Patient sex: F
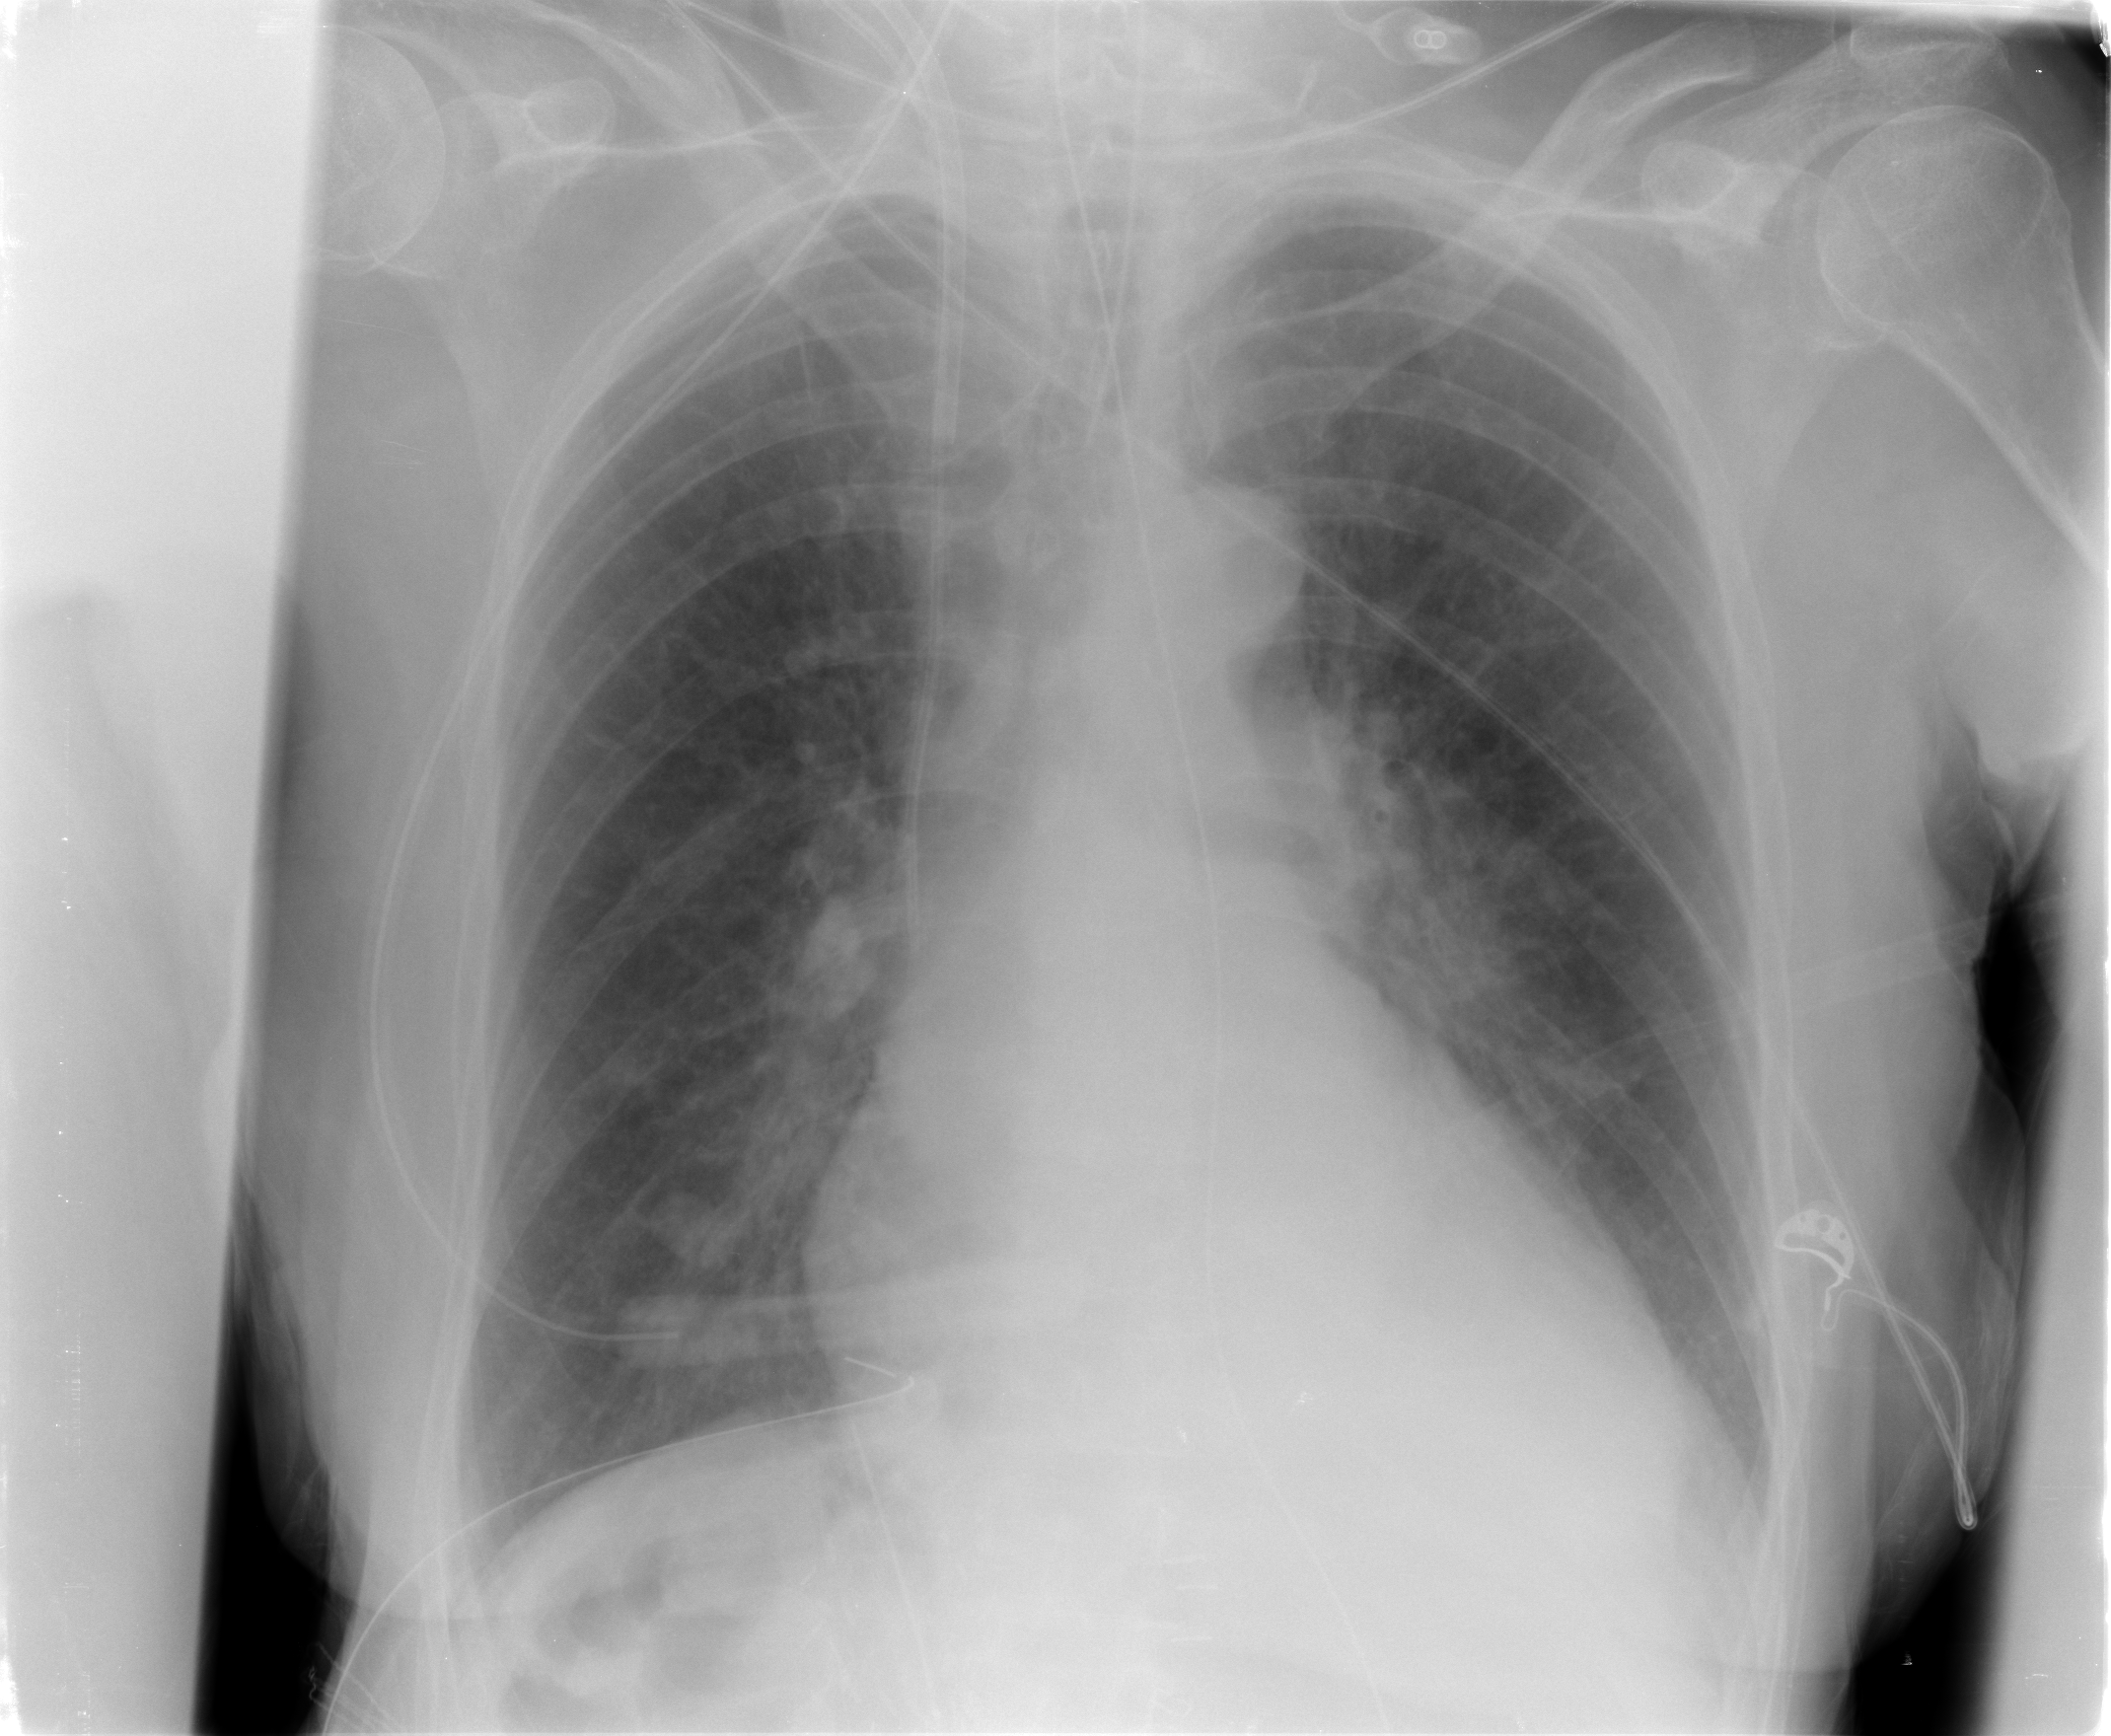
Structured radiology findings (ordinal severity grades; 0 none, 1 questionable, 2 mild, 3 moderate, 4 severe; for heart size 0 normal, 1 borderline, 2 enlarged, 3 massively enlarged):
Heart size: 2
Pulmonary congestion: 1
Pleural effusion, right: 0
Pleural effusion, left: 2
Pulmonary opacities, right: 2
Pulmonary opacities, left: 0
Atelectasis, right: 0
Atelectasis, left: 0